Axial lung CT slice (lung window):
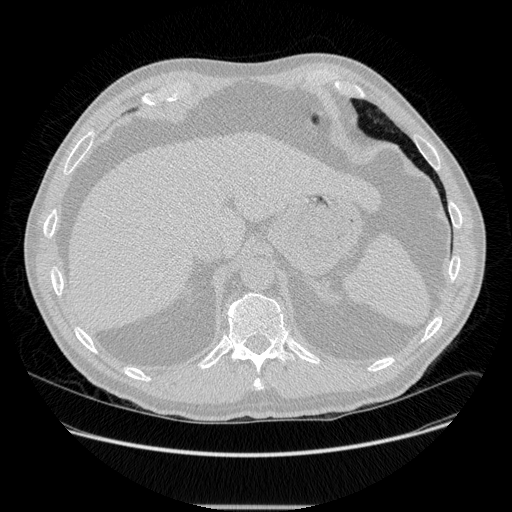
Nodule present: no